Field crop: maize
Growth stage: 2
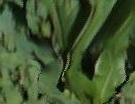
Species: maize